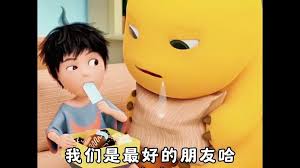
Label: nailong